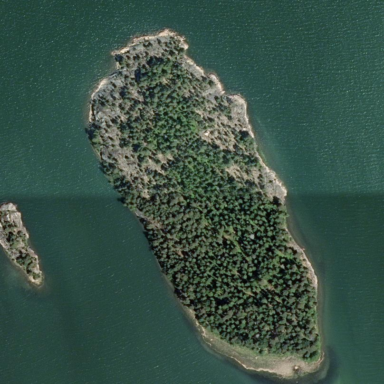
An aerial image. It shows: Island with natural coastline.